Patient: sex M, age 57
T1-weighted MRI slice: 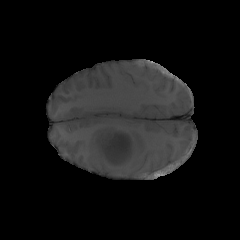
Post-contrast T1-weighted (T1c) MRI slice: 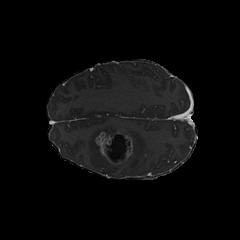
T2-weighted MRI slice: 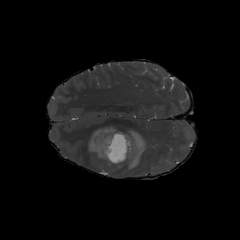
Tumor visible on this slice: yes
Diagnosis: Glioblastoma, IDH-wildtype
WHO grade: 4